Field crop: maize
Growth stage: 2
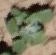
Species: chenopodium